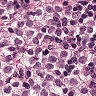
Metastatic tissue present: yes